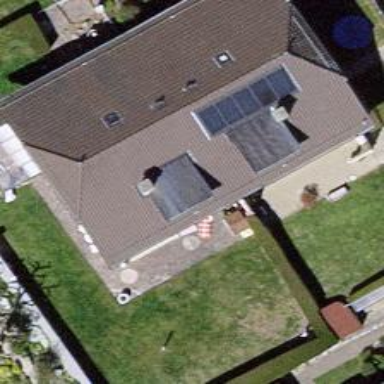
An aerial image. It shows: Half-hipped roof building.